Question: When i run the command 'java -jar MyJar.jar' i get the following errors :
'''
Exception in thread "main" java.lang.NullPointerException
at sun.launcher.LauncherHelper.getMainClassFromJar(Unknown Source)
at sun.launcher.LauncherHelper.checkAndLoadMain(Unknown Source)
'''
What errors are these ? What could be the reason i am getting these errors ?
Before I packed the packages in a jar file the scene was :

Then i packed the above files along with the packages by entering :
'''
jar -cf MyJar.jar .\Design\*.class .\InterfaceImplementation\*.class .\Interfaces\*.class .\messenger\*.class Manifest.MF RemoteMethodImpl_Stub.class
'''
When i unpack the jar file there is a folder named 'META-INF' which also contains 'MANIFEST.MF' but not the name of main class.
'Main-Class : messenger.Messenger' also tried by putting a forward slash
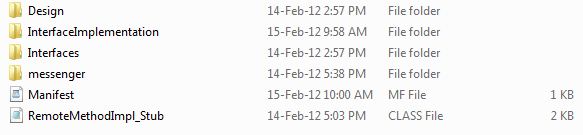
Answer: To add the jar is not enough to include it in the files, you have to use the 'm' option, like
'''
jar cmf myManifestFile myFile.jar *.class
'''
according to <URL>. The order of the options 'm' and 'f' has to match the order of the parameters for the name of the 'MANIFEST' file and the jar file.
Take into account this warning too: